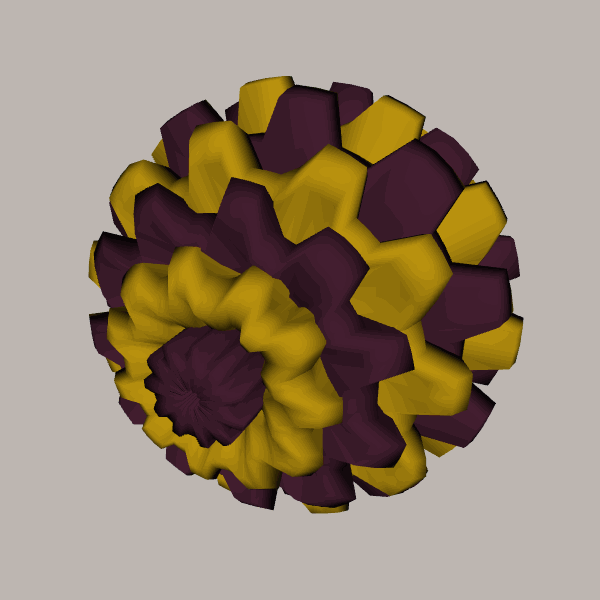
Background: light